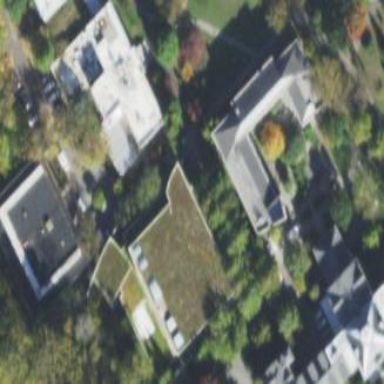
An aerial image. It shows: College building.